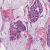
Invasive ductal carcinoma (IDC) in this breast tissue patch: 1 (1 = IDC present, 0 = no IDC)